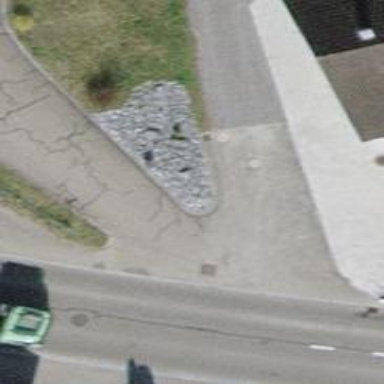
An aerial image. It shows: Footway.